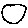
Label: circle